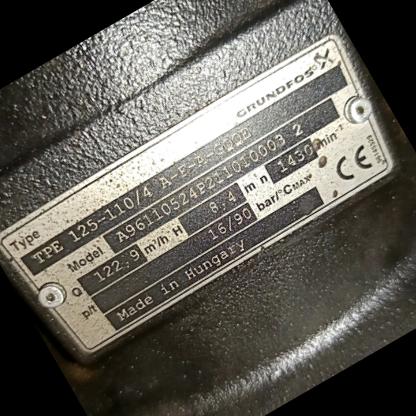
Klasa: tabliczka-znamionowa